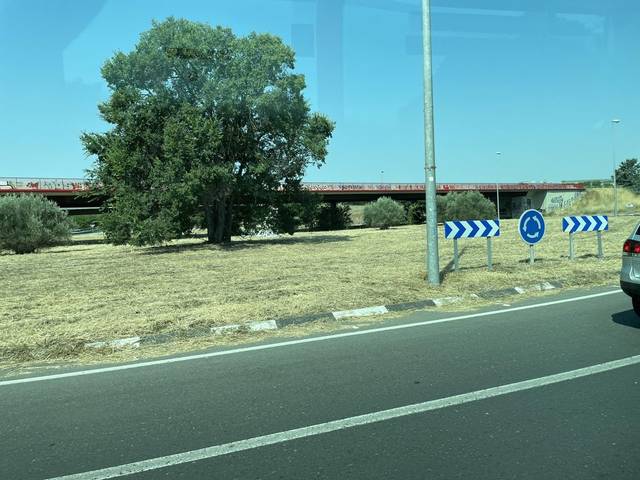
Region: Spain
Coordinates: 40.4, -3.778